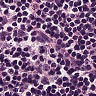
Metastatic tissue present: no